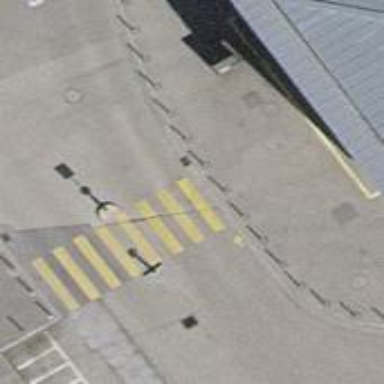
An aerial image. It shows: Bollard barrier.